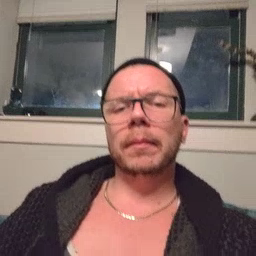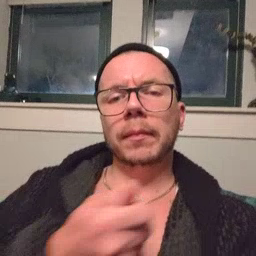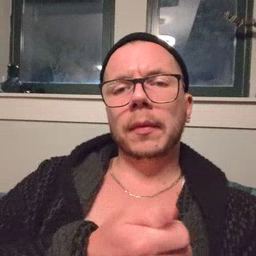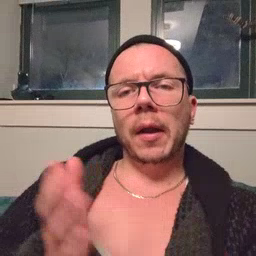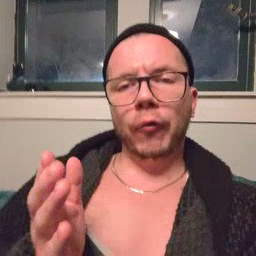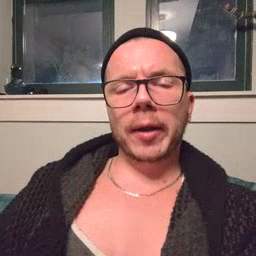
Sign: every